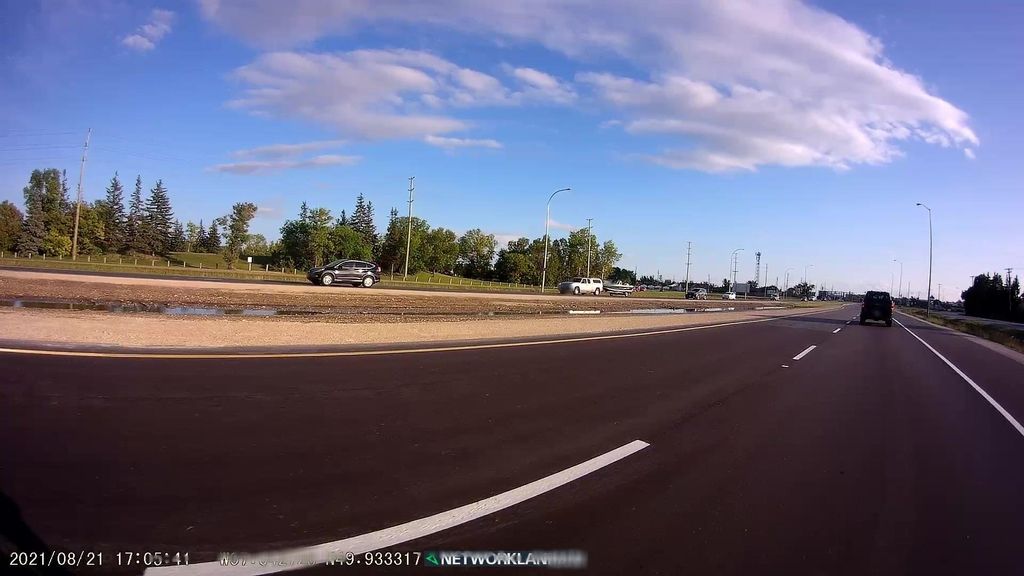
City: winnipeg